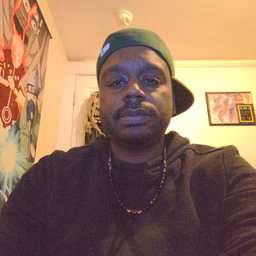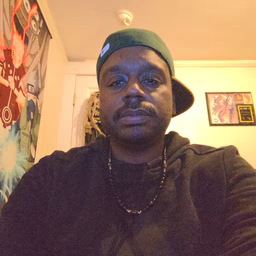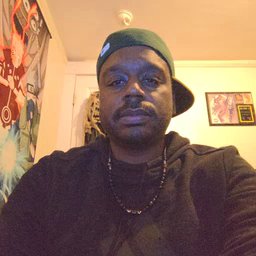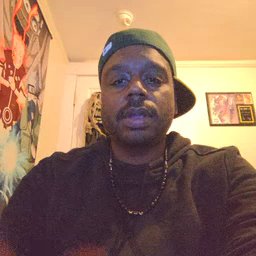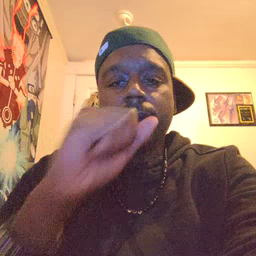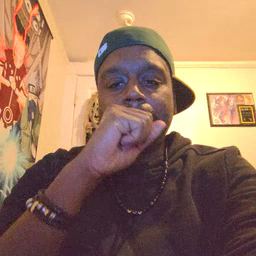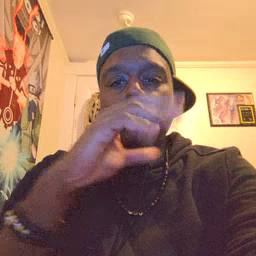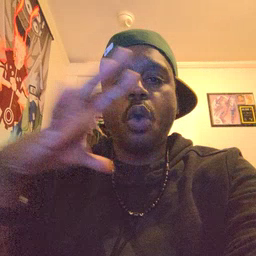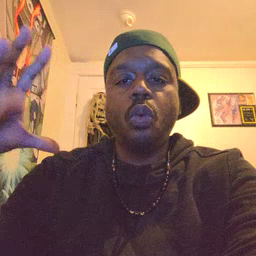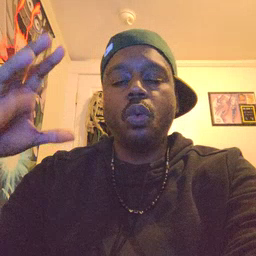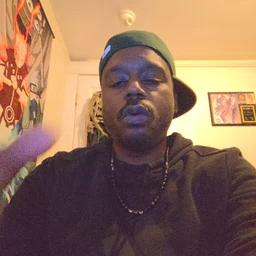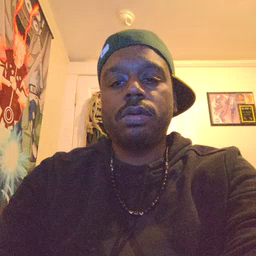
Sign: balloon